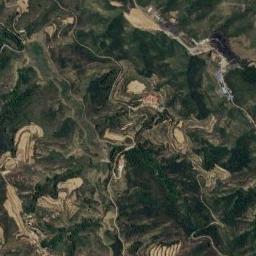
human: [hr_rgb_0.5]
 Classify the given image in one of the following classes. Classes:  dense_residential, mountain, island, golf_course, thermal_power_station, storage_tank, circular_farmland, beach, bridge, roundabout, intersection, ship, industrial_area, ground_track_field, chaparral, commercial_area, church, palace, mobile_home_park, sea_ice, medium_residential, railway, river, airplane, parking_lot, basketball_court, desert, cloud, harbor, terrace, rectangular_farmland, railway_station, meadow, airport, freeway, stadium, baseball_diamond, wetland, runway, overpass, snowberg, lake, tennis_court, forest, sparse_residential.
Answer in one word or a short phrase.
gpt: mountain